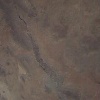
Label: land